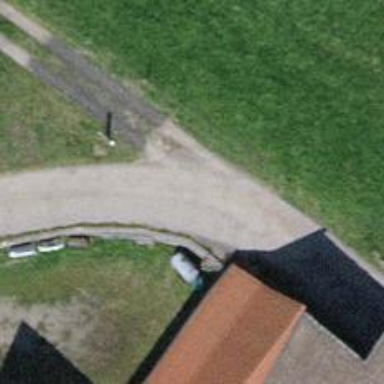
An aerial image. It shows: Gravel track with grade 2 quality.